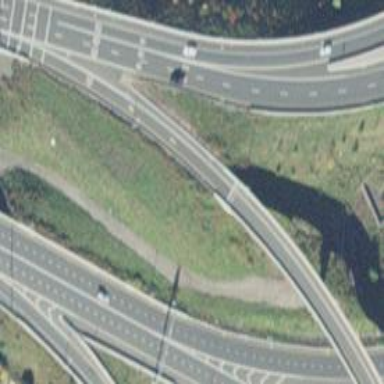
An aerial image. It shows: Bridge on motorway link.